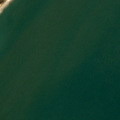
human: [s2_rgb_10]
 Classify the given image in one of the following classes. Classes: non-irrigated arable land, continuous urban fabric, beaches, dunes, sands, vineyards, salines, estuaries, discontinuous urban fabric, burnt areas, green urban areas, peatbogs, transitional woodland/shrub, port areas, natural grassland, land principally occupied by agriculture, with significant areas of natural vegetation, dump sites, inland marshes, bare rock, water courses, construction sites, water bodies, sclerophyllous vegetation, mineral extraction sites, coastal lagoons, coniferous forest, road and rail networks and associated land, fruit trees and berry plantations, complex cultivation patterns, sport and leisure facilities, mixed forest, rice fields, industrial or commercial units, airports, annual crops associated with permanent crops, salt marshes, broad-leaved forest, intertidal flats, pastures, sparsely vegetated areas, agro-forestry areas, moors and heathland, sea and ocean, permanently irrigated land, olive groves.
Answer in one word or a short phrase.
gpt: pastures, sea and ocean